Interaction volume radius: 5 \u00c5
Interaction volume height: 10 \u00c5
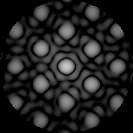
Disorder parameter: 0.1698